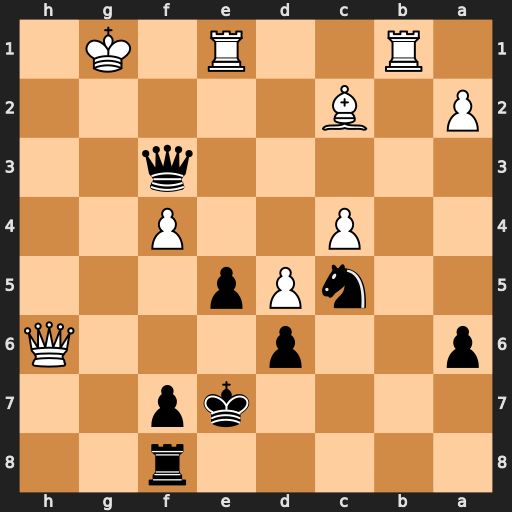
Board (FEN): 5r2/4kp2/p2p3Q/2nPp3/2P2P2/5q2/P1B5/1R2R1K1
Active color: b
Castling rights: -
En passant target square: -
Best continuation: Rg8+ Qg5+ Rxg5+